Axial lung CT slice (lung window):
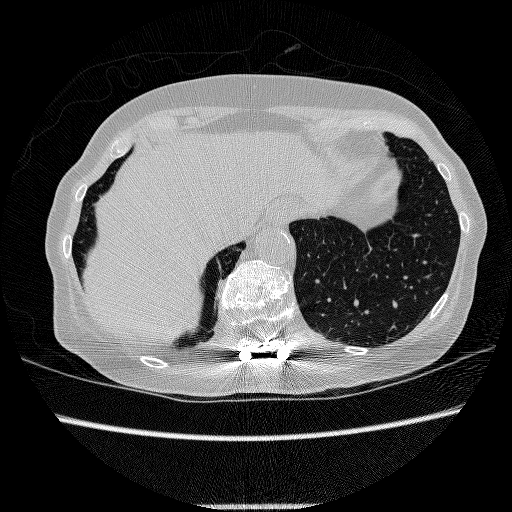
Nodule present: no